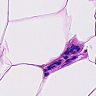
Metastatic tissue present: no